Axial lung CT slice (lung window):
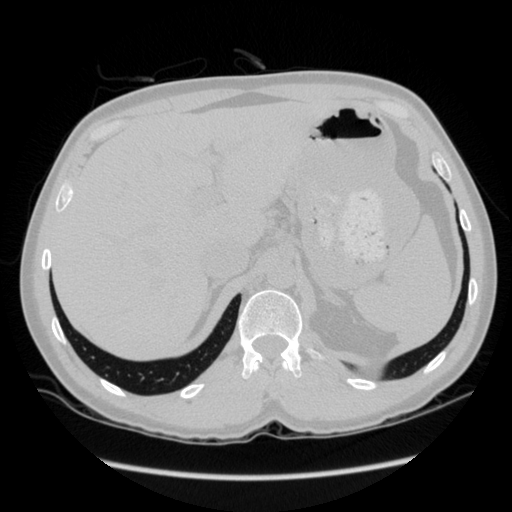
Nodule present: no